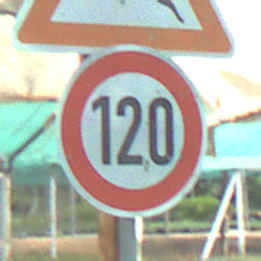
Verkehrszeichen: Geschwindigkeit120
Zusatzzeichen oben: WildwechselRechts
Umgebung: Roofed, Special
Tageszeit: MorningAfternoon
Wetter: PartlyCloudy
Licht: Natural
Jahreszeit: NotSpecified
Kontrast: MediumContrast